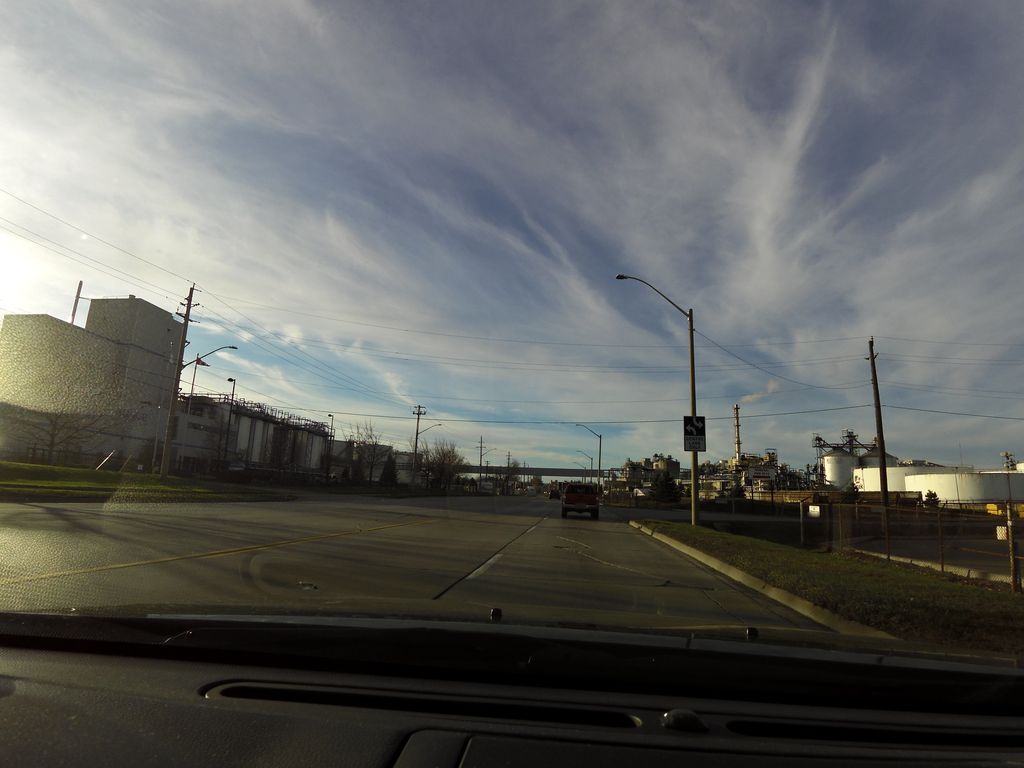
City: hamilton